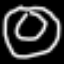
Label: donut